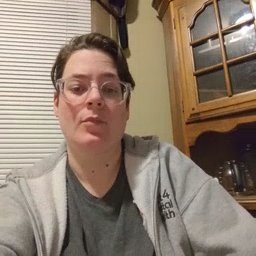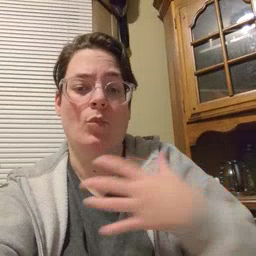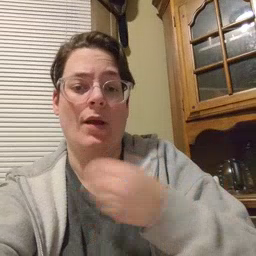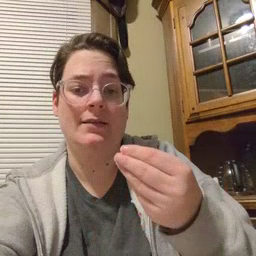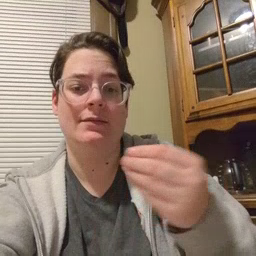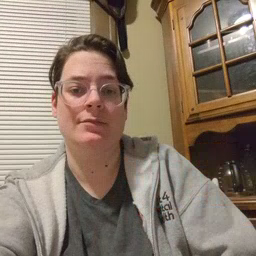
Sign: white